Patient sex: F
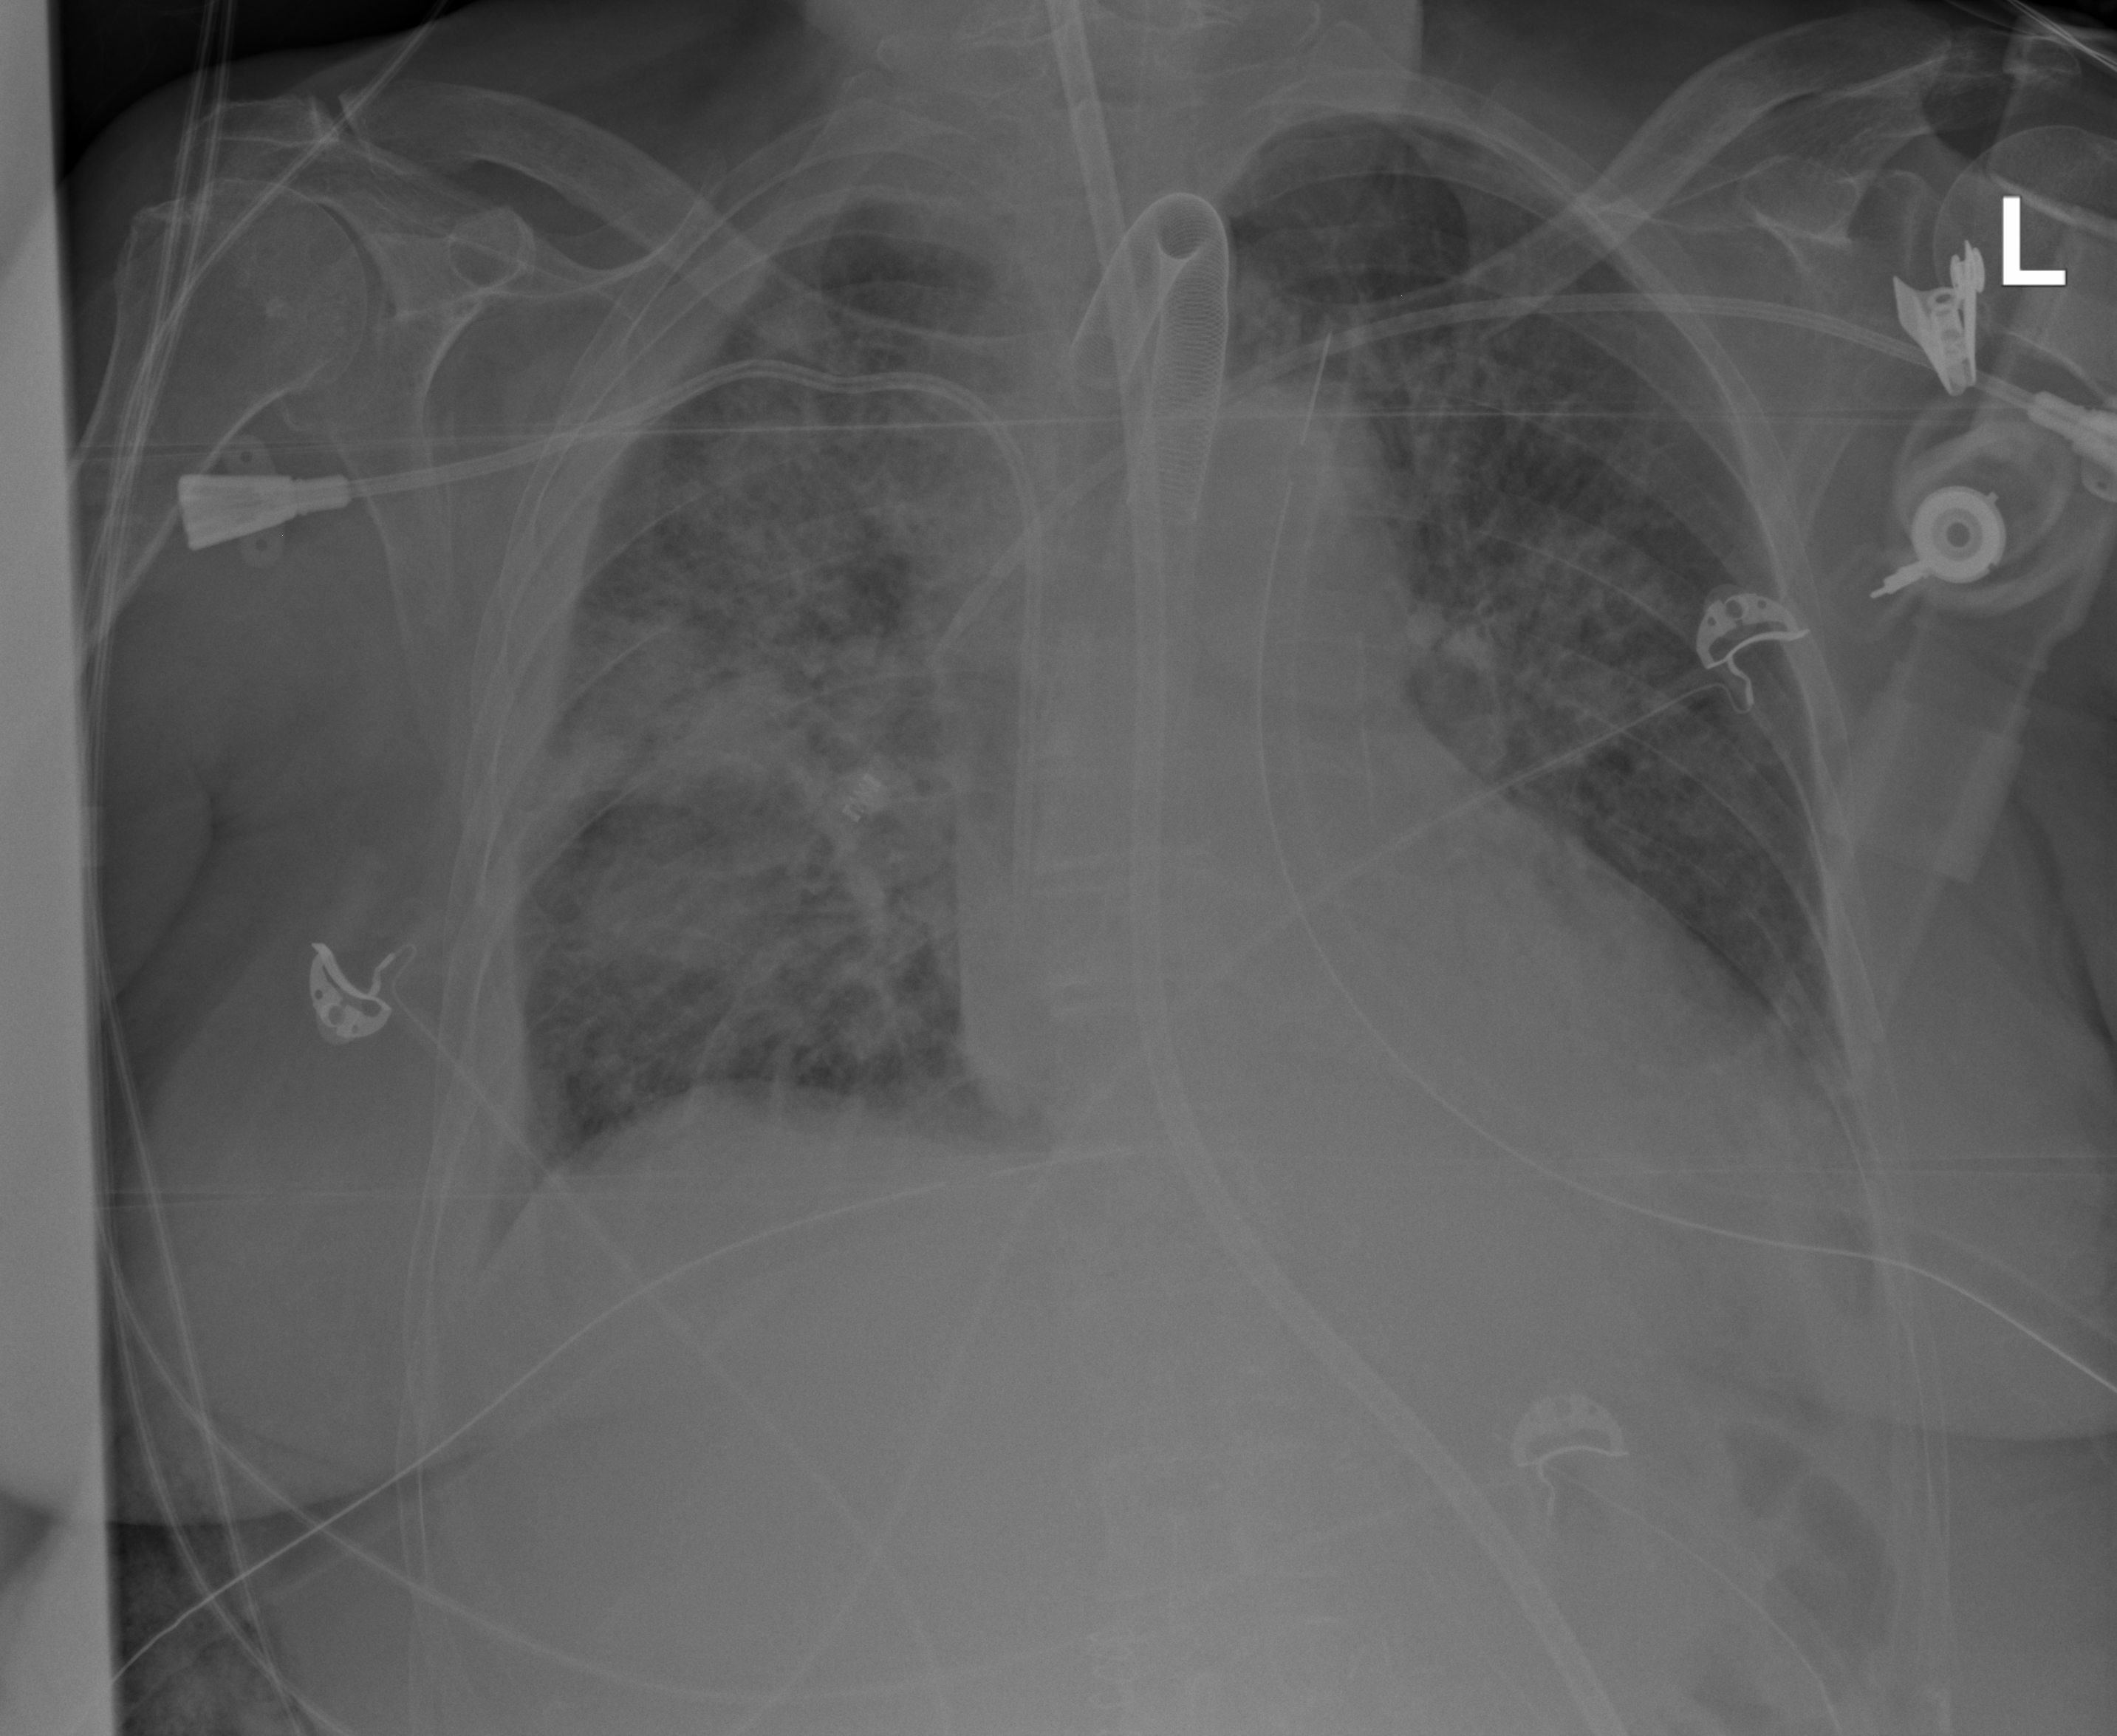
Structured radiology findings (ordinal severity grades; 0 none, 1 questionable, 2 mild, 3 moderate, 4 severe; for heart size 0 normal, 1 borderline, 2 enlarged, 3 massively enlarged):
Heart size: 2
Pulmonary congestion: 2
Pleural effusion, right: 2
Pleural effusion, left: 1
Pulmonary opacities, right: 3
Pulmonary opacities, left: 2
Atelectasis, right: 3
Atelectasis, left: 0